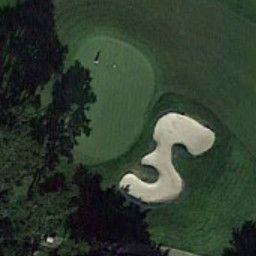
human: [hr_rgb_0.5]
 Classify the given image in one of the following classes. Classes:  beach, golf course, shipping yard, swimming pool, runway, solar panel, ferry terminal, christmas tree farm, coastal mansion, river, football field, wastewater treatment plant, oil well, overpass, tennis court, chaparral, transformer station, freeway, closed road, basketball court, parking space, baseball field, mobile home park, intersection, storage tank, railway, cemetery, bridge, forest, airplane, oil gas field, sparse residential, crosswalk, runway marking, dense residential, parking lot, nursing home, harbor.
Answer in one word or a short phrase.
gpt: golf course